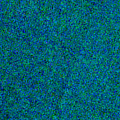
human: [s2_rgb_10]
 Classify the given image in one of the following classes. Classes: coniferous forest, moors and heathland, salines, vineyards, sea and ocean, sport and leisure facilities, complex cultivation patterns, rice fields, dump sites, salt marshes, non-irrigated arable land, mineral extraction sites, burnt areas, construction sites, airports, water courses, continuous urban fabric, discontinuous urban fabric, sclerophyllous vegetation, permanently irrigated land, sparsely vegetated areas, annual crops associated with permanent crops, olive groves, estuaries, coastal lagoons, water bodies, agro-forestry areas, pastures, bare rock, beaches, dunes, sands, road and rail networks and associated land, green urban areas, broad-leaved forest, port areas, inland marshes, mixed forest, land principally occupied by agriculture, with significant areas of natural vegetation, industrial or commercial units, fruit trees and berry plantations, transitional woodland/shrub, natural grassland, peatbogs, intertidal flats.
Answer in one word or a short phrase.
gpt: sea and ocean